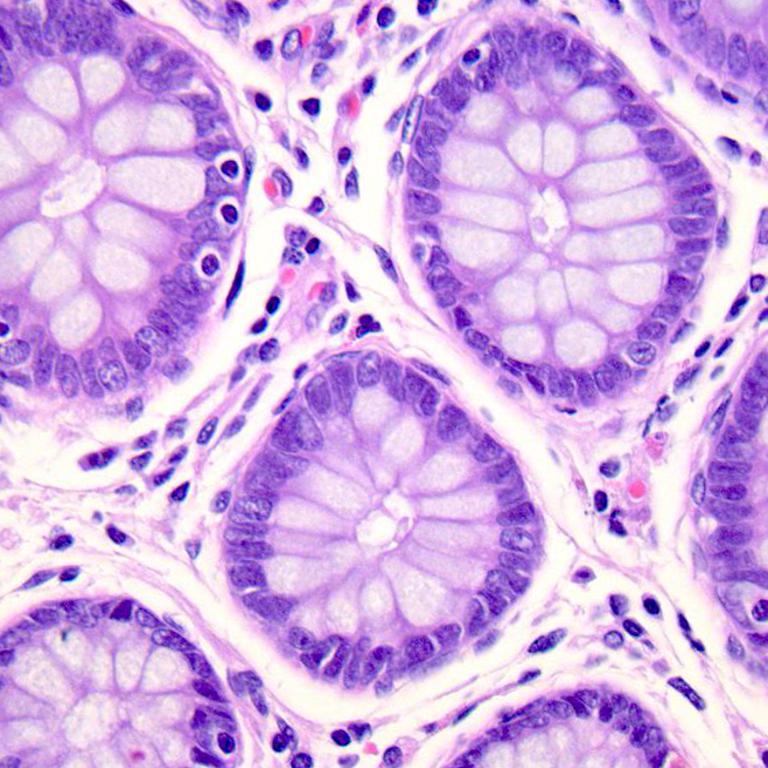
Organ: colon
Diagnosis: benign